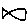
Label: fish